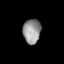
Tissue: lung
Cell type: Myeloid cells
Senescence score: 0.2013
Nuclear area (px): 430
Mean DAPI intensity: 146.914